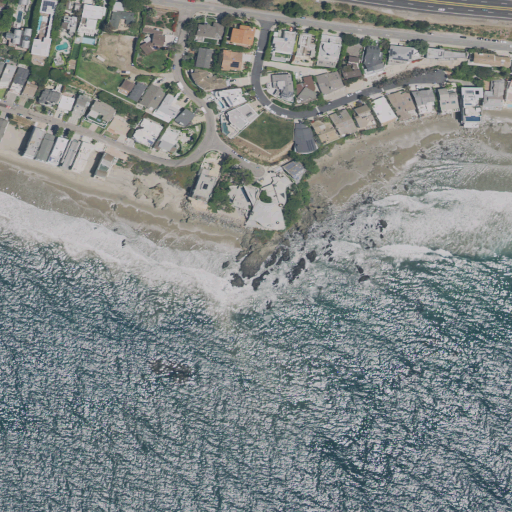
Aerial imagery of cape in California named Lechuza Point containing open water, medium intensity development, high intensity development, and low intensity development